Question: In protractor, I want to verify whether added value is displaying in the grid.
How do I validate it?
The grid looks like this:

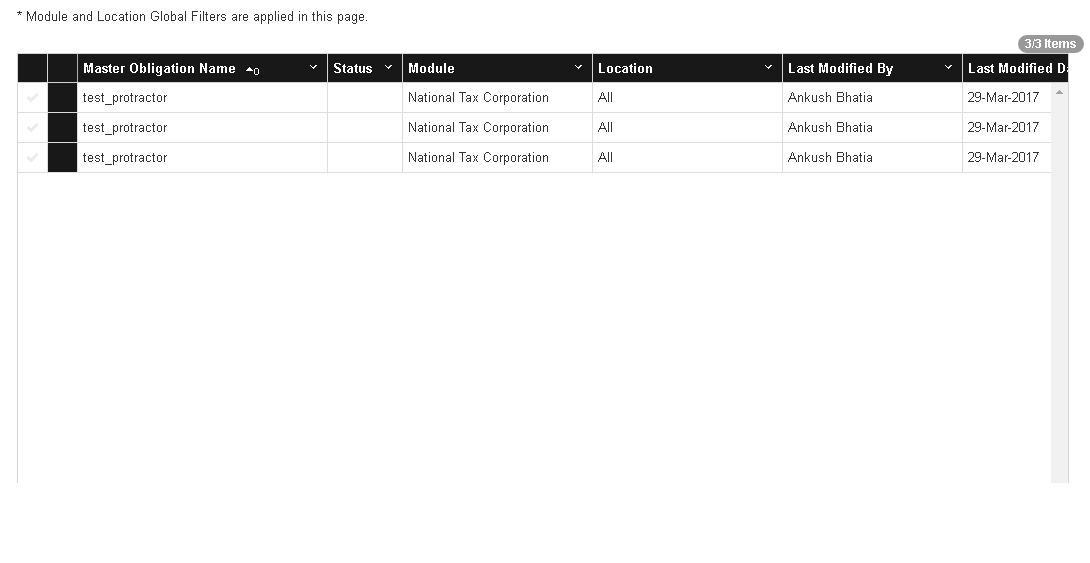
Answer: Try it at your end and let me know it works:
'''
var a = element(by.xpath("//div[contains(text(), 'test_protractor')]")).getText().then(function(msg){
console.log(msg)
expect(msg).toEqual("test_protractor")
})
'''
> If there are multiple and you want to get only first row then
'''
var a = element.all(by.xpath("//div[contains(text(), 'test_protractor')]")).get(1).getText().then(function(msg){
console.log(msg)
expect(msg).toEqual("test_protractor")
})
'''